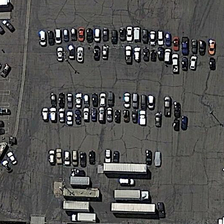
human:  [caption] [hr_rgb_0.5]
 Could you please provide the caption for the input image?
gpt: there are many cracks in the ground of this parking lot where many cars parks .

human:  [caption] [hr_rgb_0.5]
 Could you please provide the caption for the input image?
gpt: most white cars stop in the rimous parking lot .

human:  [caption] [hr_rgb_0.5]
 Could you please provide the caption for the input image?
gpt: there are some parked automobiles on the grid black ground .

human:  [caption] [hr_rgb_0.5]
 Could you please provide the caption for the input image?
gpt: there are some parked automobiles on the grid black ground .

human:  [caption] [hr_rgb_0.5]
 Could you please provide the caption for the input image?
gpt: many cars are parked near several rectangular containers .